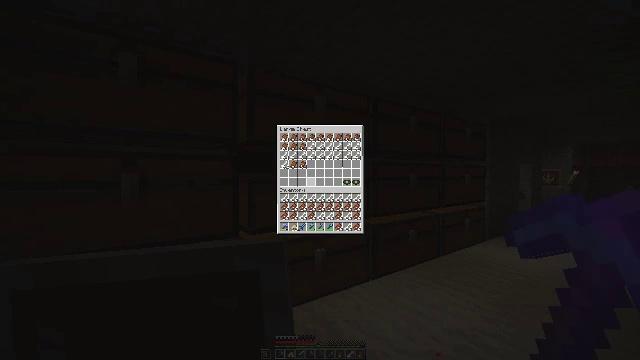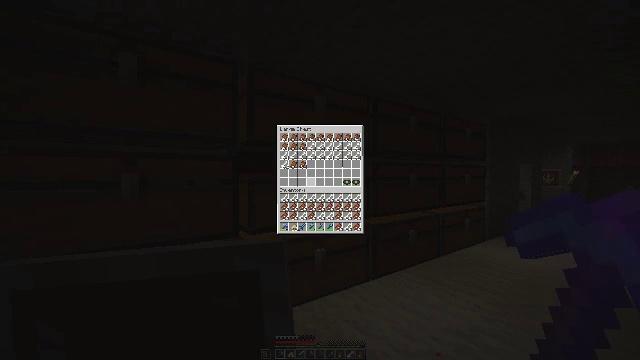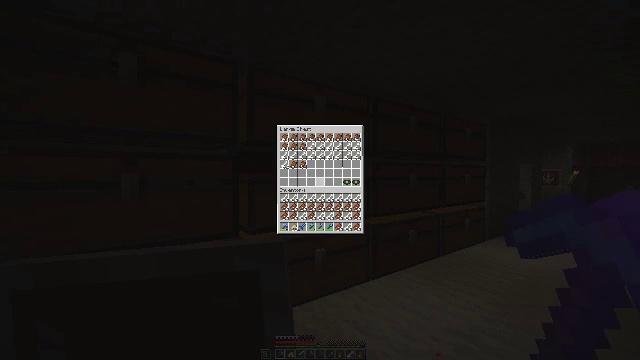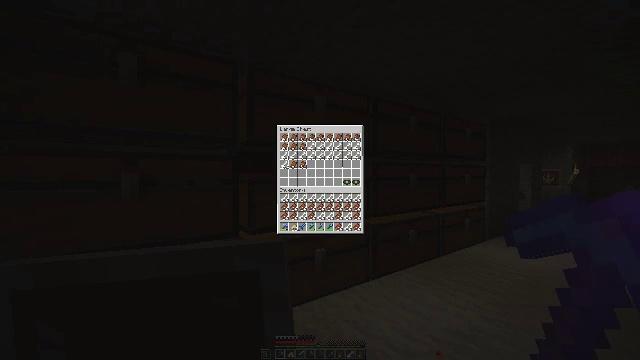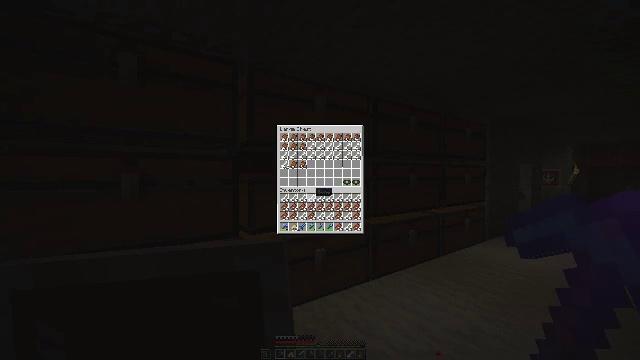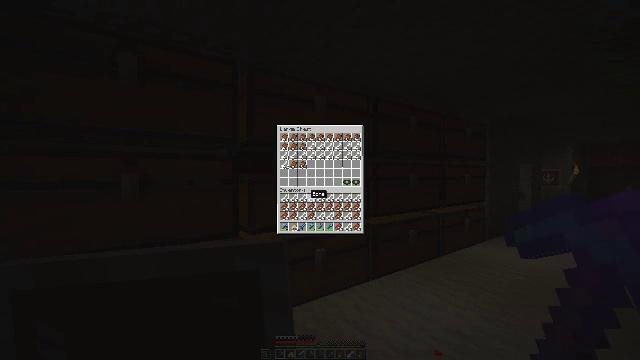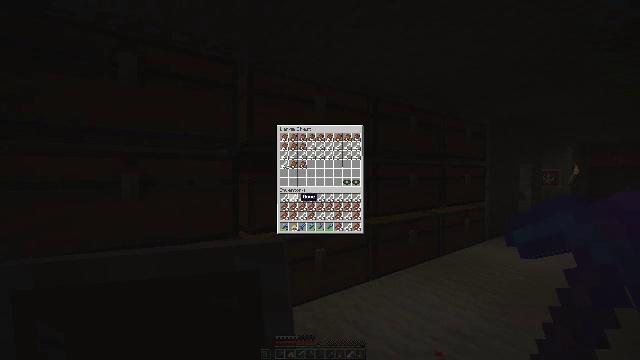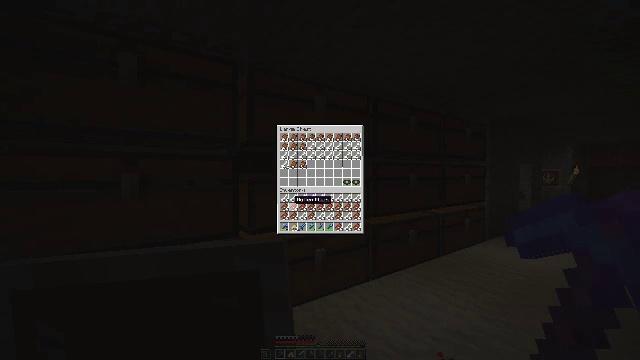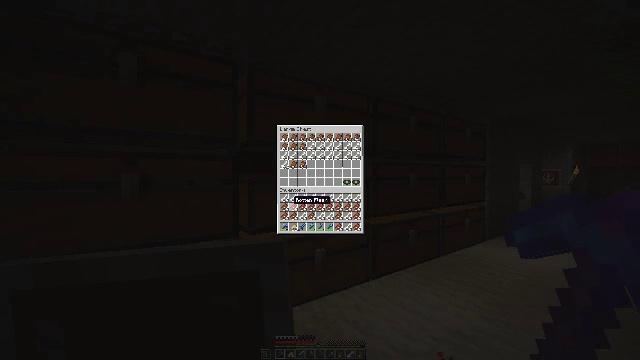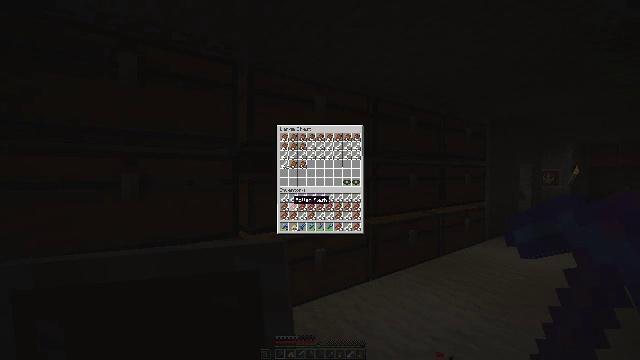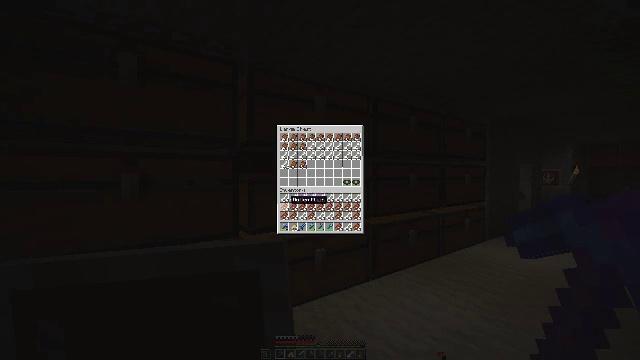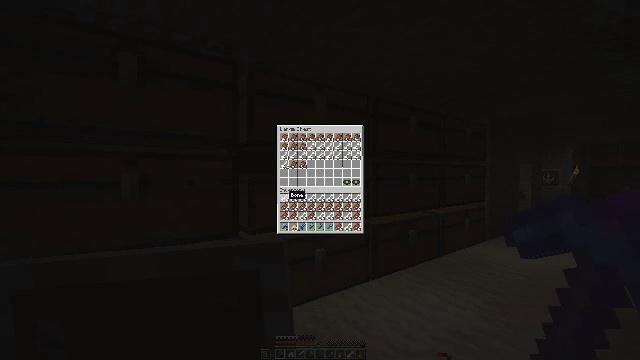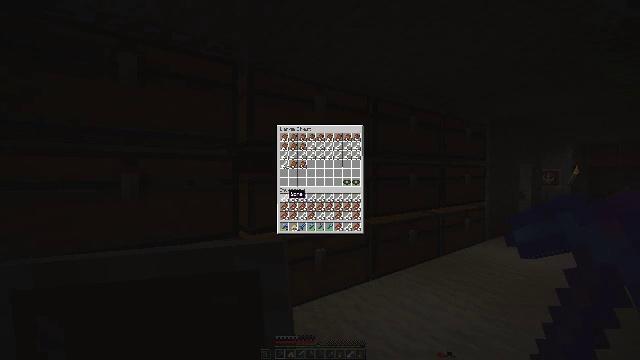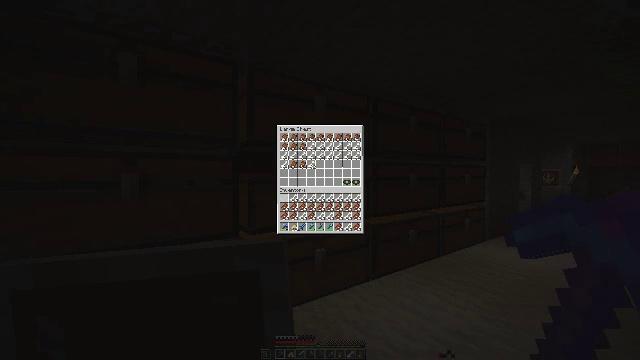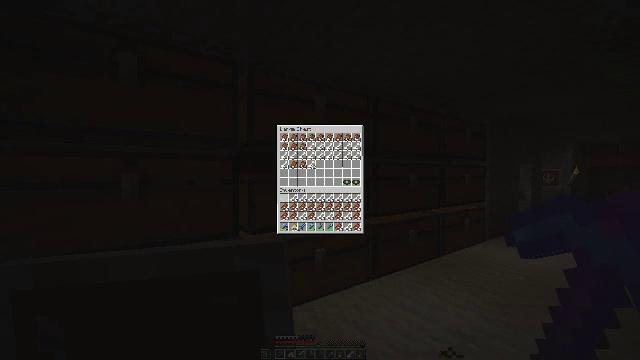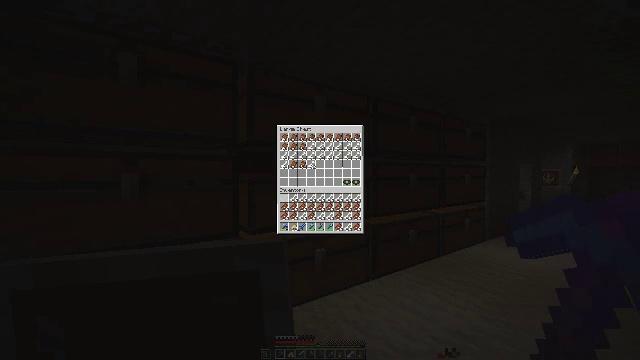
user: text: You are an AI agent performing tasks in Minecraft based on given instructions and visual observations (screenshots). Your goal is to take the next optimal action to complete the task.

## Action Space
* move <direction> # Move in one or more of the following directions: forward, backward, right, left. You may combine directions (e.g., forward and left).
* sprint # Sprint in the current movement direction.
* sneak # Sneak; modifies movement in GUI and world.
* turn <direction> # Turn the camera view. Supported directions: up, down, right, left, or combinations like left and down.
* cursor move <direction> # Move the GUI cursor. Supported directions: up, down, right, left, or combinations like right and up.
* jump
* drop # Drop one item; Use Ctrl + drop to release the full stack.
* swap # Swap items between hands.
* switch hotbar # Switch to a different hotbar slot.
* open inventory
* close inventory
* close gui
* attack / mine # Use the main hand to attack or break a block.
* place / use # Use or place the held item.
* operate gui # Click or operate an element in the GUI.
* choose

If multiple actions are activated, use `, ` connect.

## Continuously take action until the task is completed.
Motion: motion action
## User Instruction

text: Collect the blue shulker box into your inventory.
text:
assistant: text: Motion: no_op
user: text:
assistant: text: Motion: sneak, turn right and down
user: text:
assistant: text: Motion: sneak, turn down
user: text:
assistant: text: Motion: sneak, turn left and down
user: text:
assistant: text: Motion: sneak, turn left
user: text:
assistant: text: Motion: sneak, turn left
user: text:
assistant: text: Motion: sneak, turn left
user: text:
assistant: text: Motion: sneak
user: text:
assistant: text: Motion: sneak
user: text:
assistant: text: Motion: sneak
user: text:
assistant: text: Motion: sneak, turn up
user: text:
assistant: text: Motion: sneak
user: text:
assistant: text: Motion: sneak, attack / mine
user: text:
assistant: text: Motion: sneak, attack / mine
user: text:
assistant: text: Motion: sneak, attack / mine
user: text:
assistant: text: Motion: sneak, attack / mine
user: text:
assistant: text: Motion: sneak, attack / mine
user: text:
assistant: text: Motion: sneak, attack / mine
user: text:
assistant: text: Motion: sneak, turn right, attack / mine
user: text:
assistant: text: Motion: sneak, attack / mine
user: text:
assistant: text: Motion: sneak, attack / mine
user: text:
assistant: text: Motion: sneak, attack / mine
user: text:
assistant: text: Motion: sneak
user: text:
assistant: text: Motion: sneak, attack / mine
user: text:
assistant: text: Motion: sneak, attack / mine
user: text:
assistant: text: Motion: sneak, attack / mine
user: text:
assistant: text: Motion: sneak
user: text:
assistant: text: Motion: sneak
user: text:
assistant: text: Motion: sneak
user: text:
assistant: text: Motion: sneak